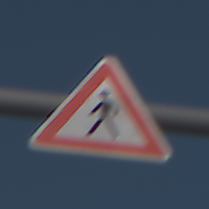
Verkehrszeichen: FussgaengerRechts
Umgebung: Outdoor, Suburban
Tageszeit: MorningAfternoon
Wetter: PartlyCloudy
Licht: Natural
Jahreszeit: NotSpecified
Kontrast: HighContrast